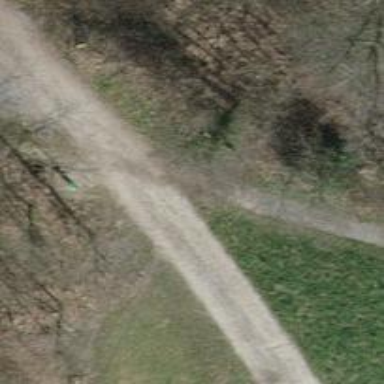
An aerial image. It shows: Gravel track with grade 2 quality.